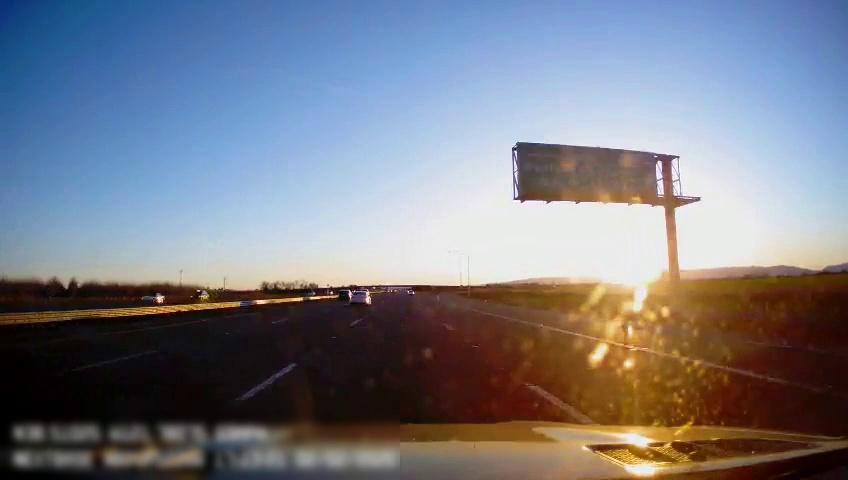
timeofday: Day
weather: Sunny
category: Drivable Space
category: Vehicles | SUV
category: Vehicles | Car
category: Vehicles | Car
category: Vehicles | SUV
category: Lanes | Alternate Lane
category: Lanes | Alternate Lane
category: Lanes | Current Lane
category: Lanes | Current Lane
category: Lanes | Alternate Lane
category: Lanes | Alternate Lane
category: Traffic | Signs